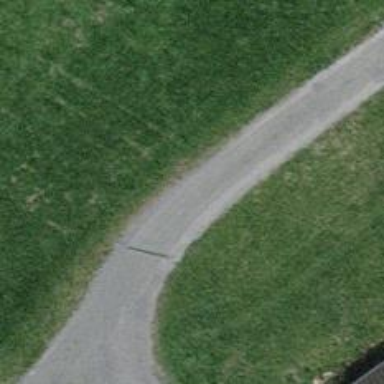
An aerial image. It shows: Gate.